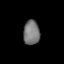
Tissue: lung
Cell type: Fibroblasts
Senescence score: 0.5905
Nuclear area (px): 395
Mean DAPI intensity: 118.329